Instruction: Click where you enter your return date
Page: home
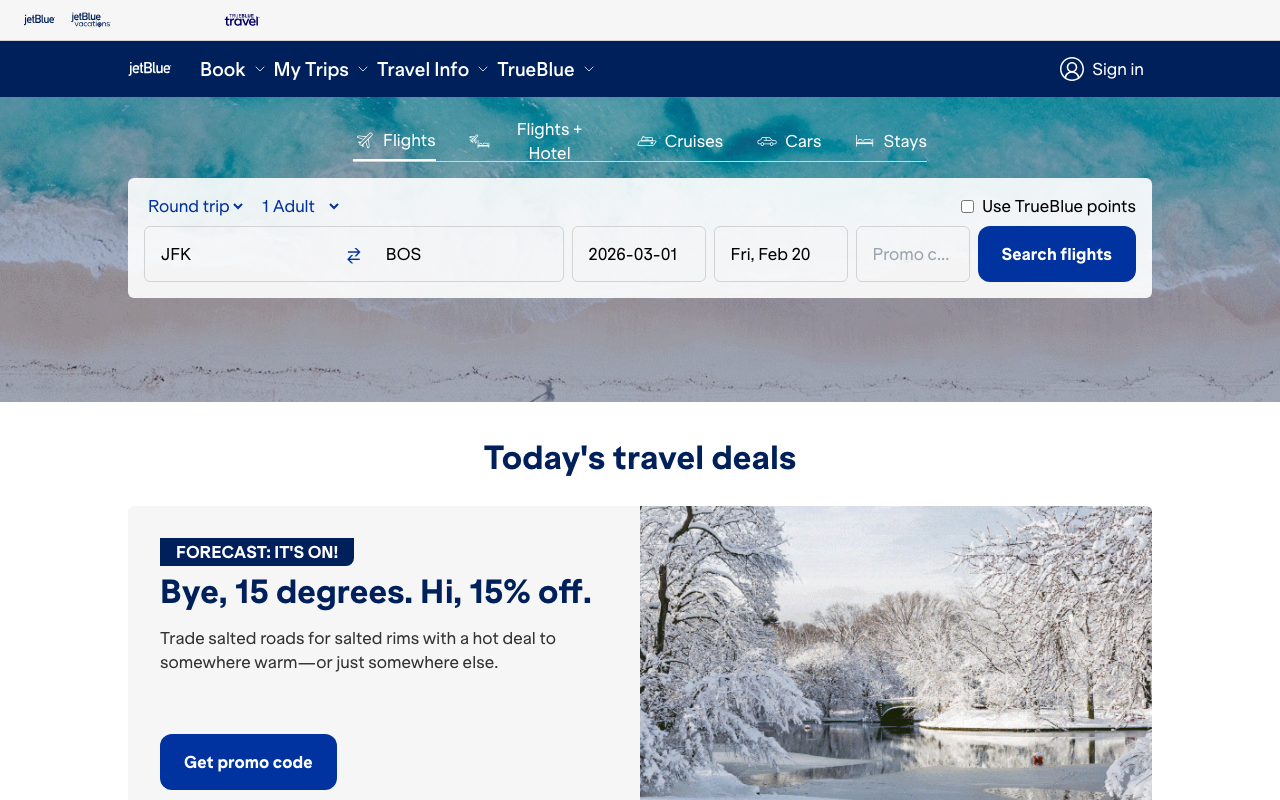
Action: click